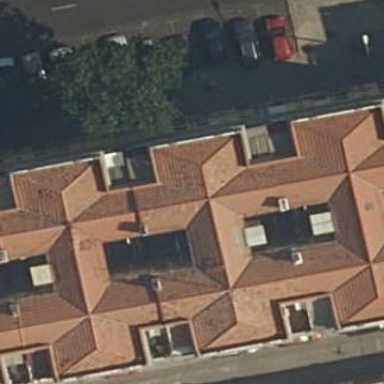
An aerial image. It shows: Residential building.